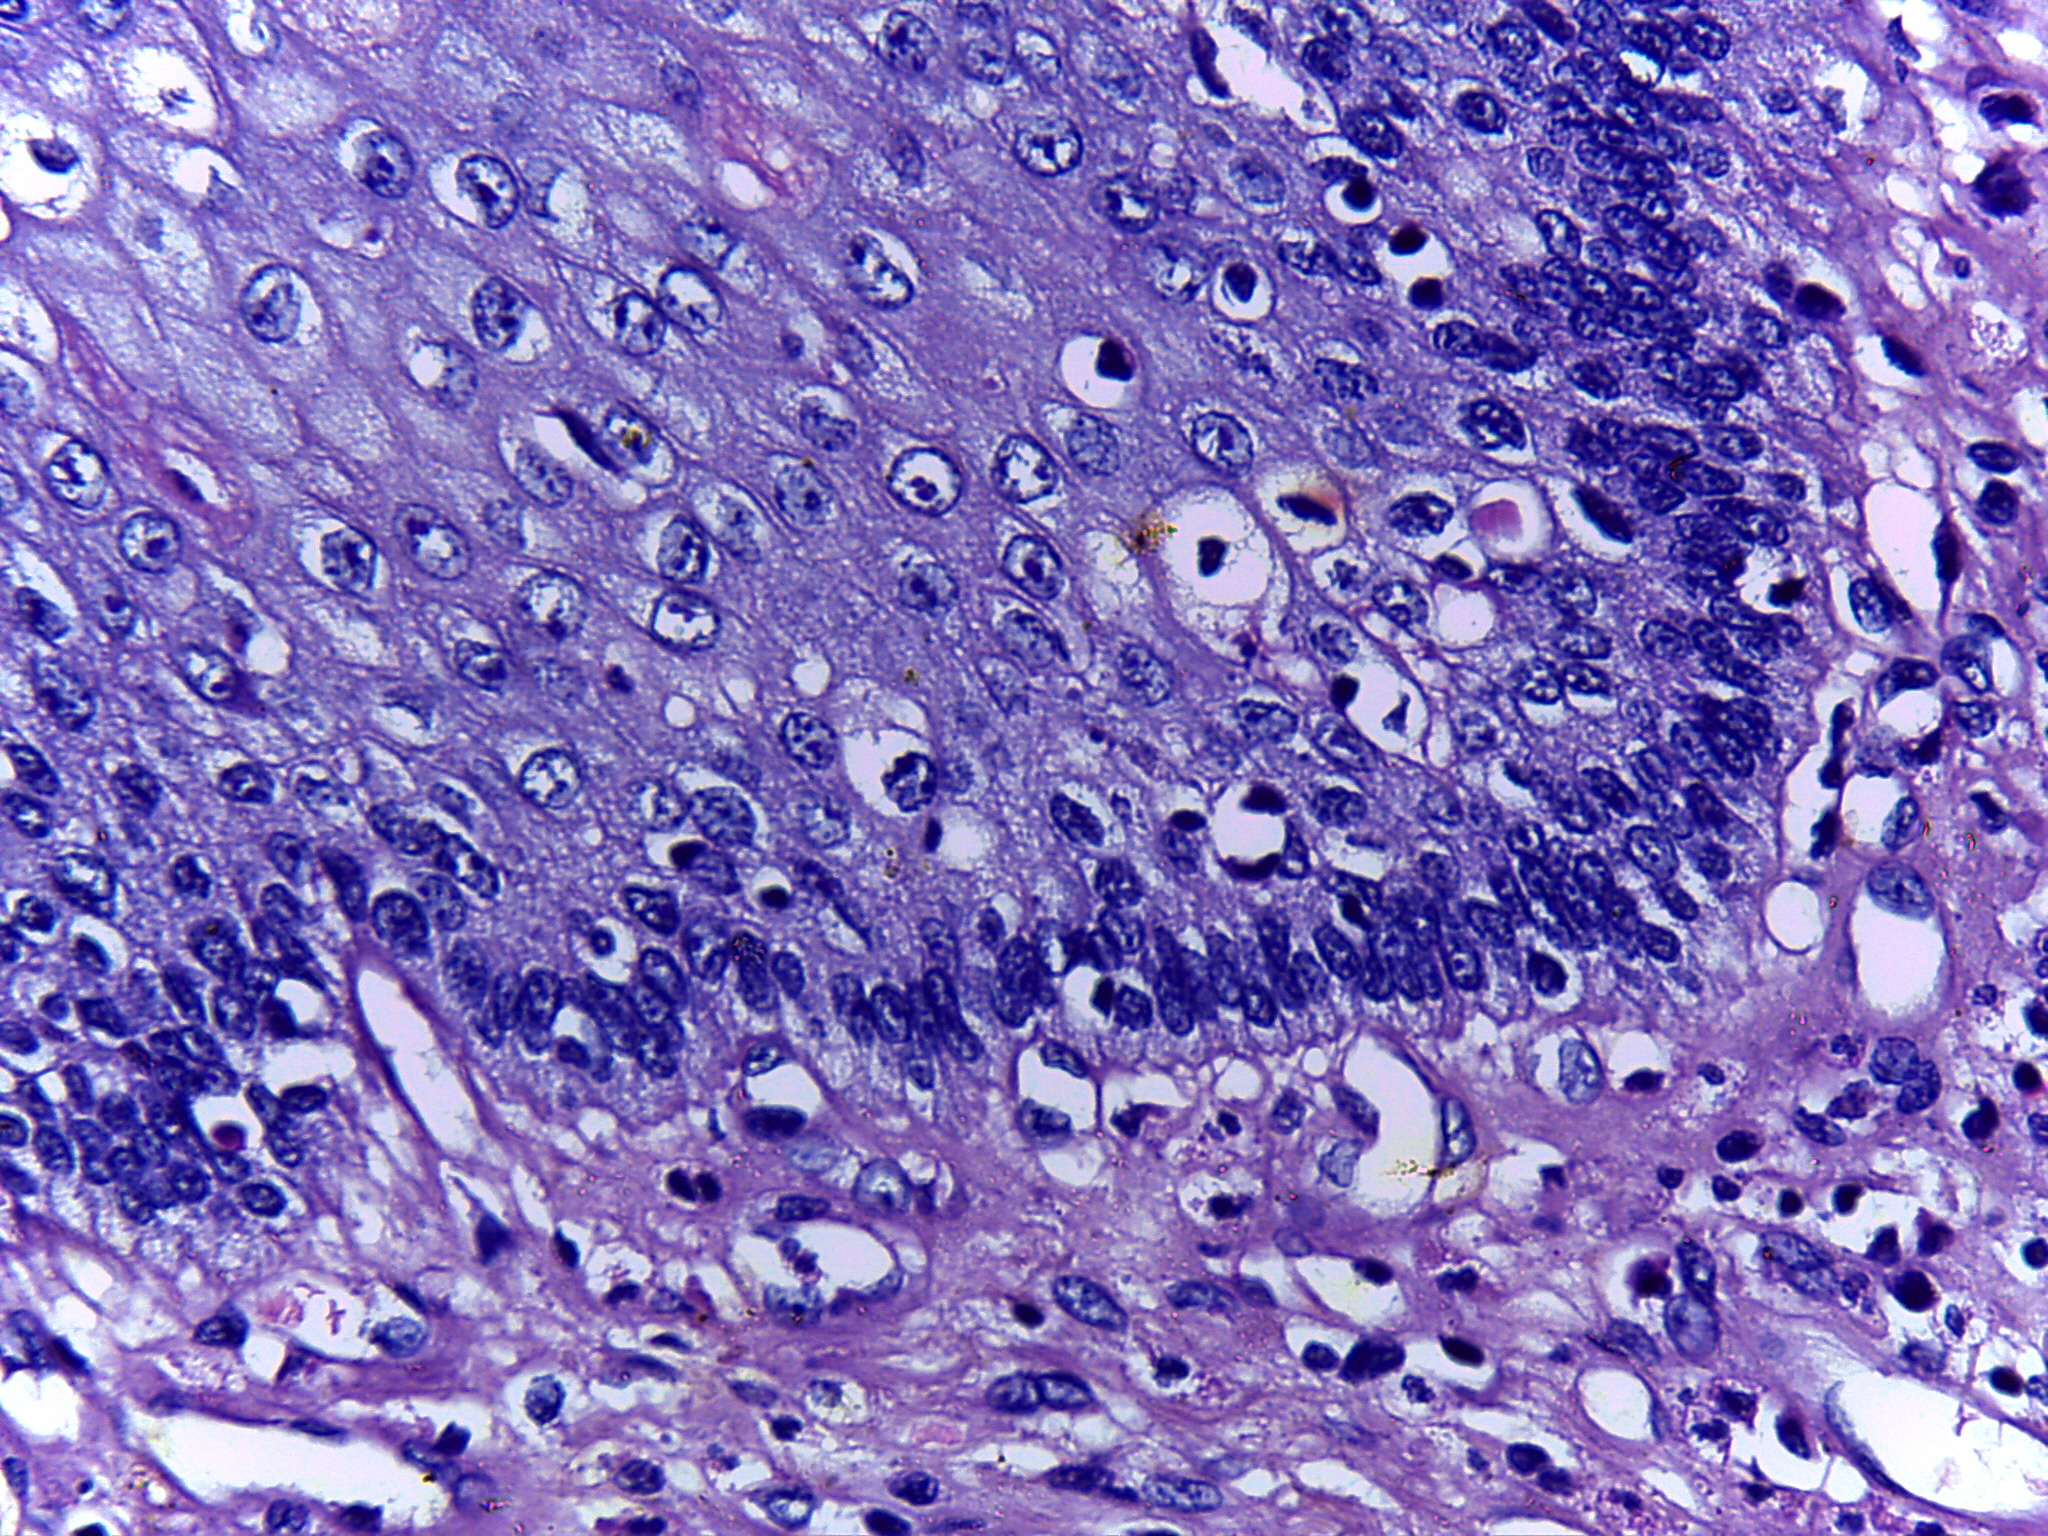
Diagnosis: Normal